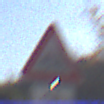
Verkehrszeichen: RadverkehrRechts
Zusatzzeichen unten: RichtungsangabeDurchPfeile9
Umgebung: Outdoor, Nature
Tageszeit: SunriseSunset
Wetter: Clear
Licht: Natural
Jahreszeit: NotSpecified
Kontrast: HighContrast